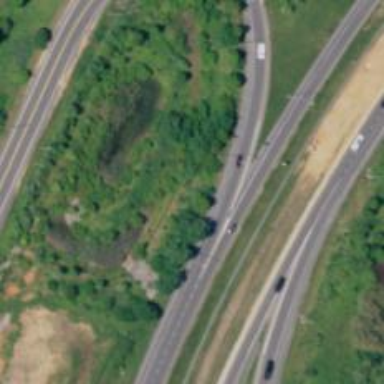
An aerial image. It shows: Trunk link highway with asphalt surface.